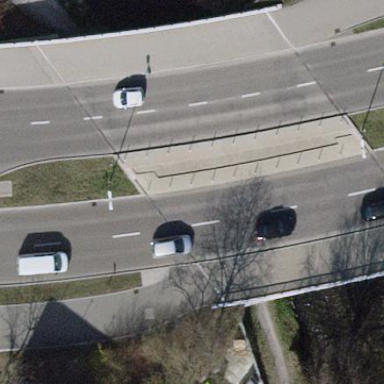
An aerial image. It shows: Man-made bridge.